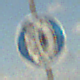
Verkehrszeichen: SchneekettenVorgeschrieben
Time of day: Midday
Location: Outdoor (Beach)
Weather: PartlyCloudy
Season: NotSpecified
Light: Natural